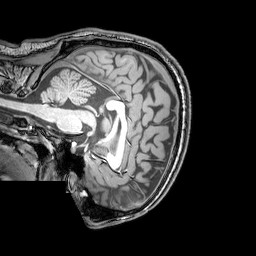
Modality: T1w
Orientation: sagittal
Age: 21
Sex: male
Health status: healthy
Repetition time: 0.081 s
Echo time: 0.037 s